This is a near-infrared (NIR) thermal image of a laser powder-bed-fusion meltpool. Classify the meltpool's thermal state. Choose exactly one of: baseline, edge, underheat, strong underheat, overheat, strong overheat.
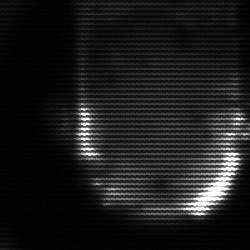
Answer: baseline